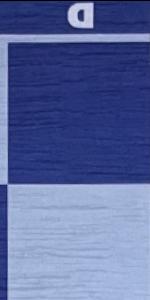
Label: Empty